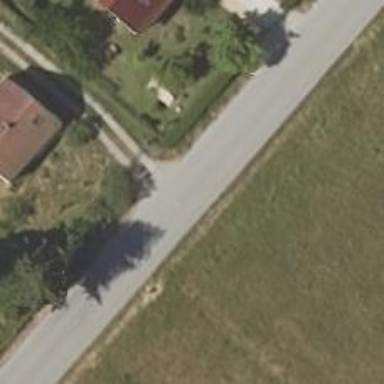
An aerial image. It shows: Tertiary road with asphalt surface.